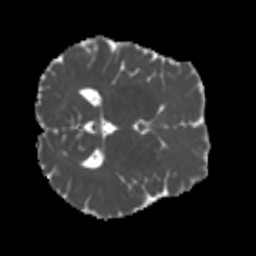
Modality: MD
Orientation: axial
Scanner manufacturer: siemens
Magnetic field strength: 3 T
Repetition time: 4 s
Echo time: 0.0594 s